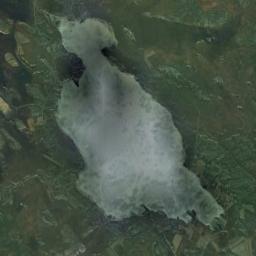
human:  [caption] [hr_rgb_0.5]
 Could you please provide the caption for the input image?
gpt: There are many trees around the lake .

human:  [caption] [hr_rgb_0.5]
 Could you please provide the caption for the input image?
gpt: On the ground with green vegetation, There is an irregular blue lake covered by white snow .

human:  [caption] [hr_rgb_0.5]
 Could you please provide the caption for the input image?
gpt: The lake lies on a flat ground covered with vegetation and the water is gray .

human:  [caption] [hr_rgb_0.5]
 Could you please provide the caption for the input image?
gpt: The two lakes are of the same color .

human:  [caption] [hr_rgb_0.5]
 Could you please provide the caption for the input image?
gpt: There are green meadows around the lake .